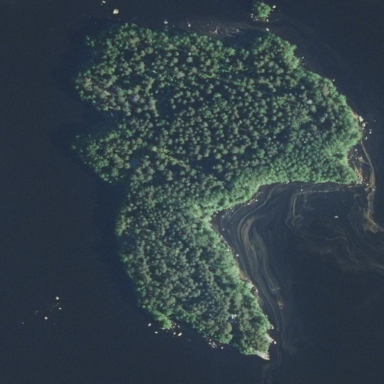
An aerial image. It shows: Islet.